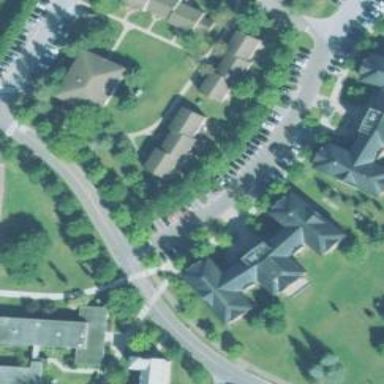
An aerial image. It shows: Dormitory building.